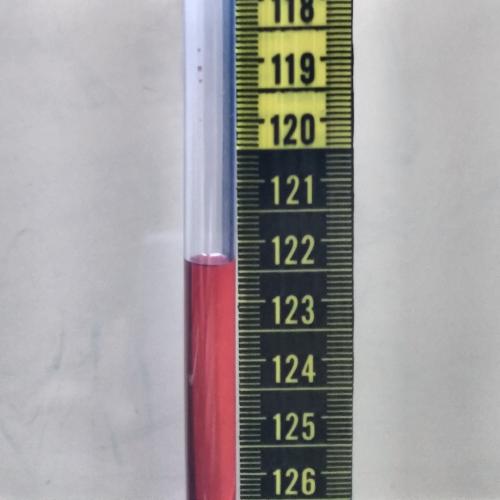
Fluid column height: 122.4 cm